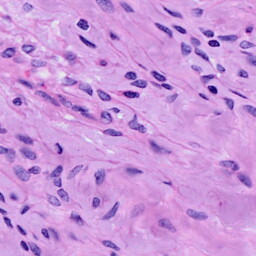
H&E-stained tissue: Cervix